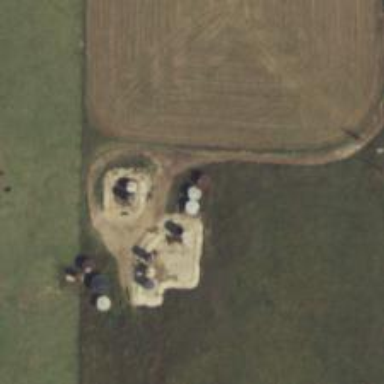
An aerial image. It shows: Storage tank with man-made structure.